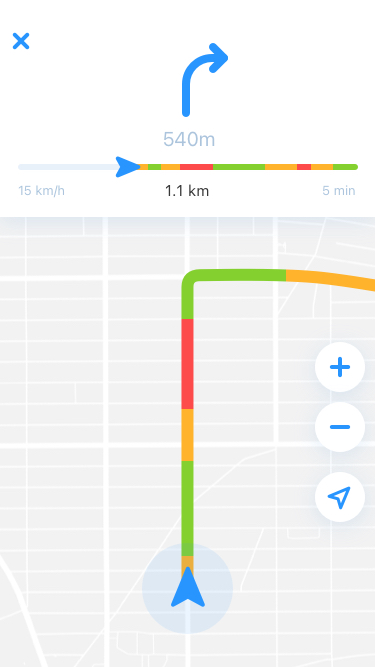
Text in this UI design:
540m
5 min
1.1 km
15 km/h